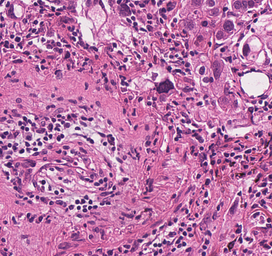
Tumor epithelial tissue: yes
Tumor-associated stroma tissue: yes
Normal tissue: no